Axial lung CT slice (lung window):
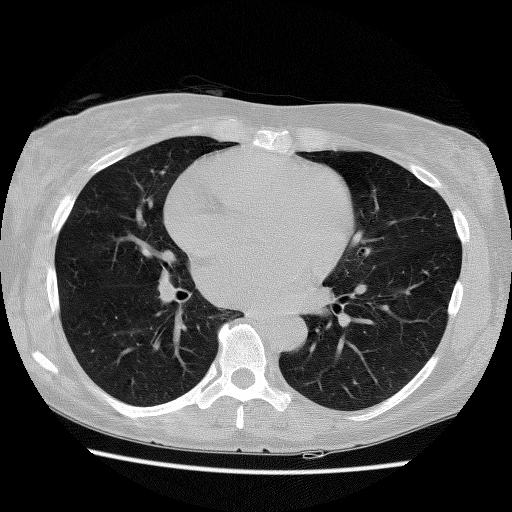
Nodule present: no